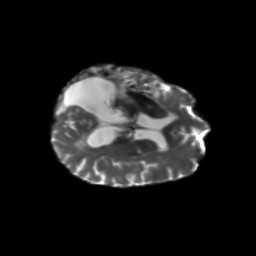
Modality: T2w
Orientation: axial
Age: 65
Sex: female
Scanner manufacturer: siemens
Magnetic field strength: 3 T
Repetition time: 5.47 s
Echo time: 0.0854 s